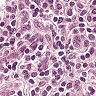
Metastatic tissue present: no